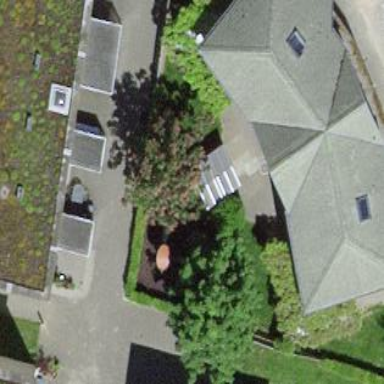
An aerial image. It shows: Kindergarten building.